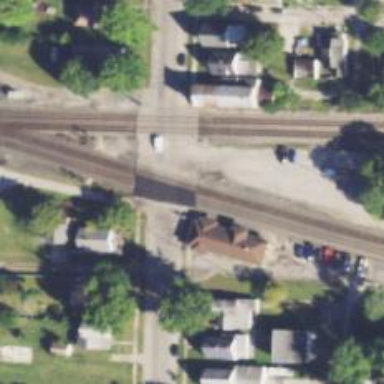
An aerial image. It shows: Railway crossing.